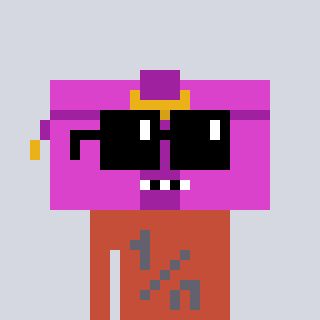
a pixel art character with square black sunglasses, a clutch-shaped head and a rust-colored body on a cool background